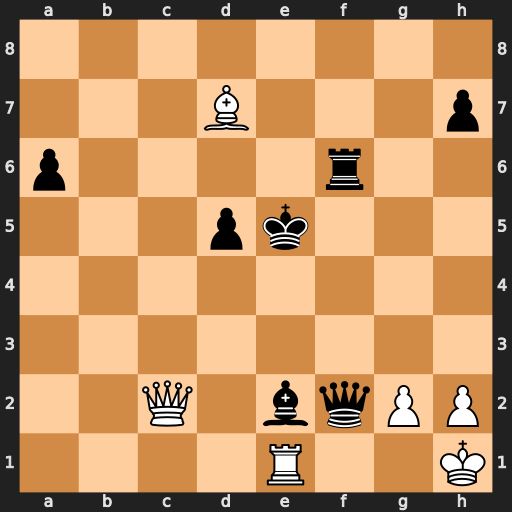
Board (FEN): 8/3B3p/p4r2/3pk3/8/8/2Q1bqPP/4R2K
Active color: w
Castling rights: -
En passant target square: -
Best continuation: Rxe2+ Qxe2 Qxe2+